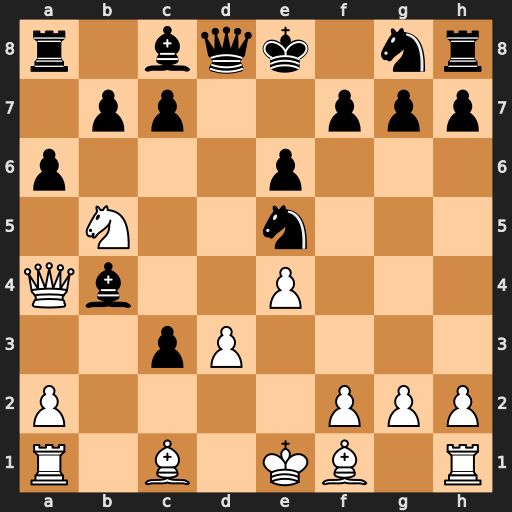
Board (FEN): r1bqk1nr/1pp2ppp/p3p3/1N2n3/Qb2P3/2pP4/P4PPP/R1B1KB1R
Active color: w
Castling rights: KQkq
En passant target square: -
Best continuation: Nxc7+ Kf8 Qxb4+